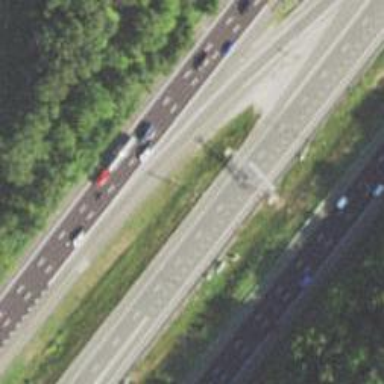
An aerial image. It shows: Asphalt motorway link.